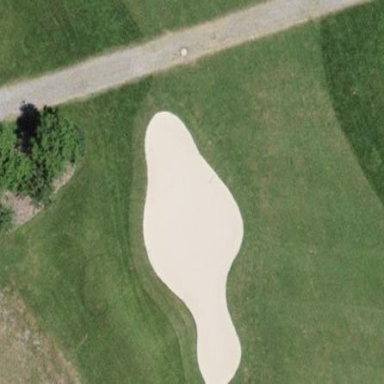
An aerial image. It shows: Sandy area is golf bunker.